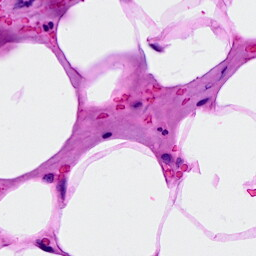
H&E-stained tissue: Breast